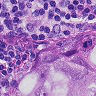
Metastatic tissue present: yes